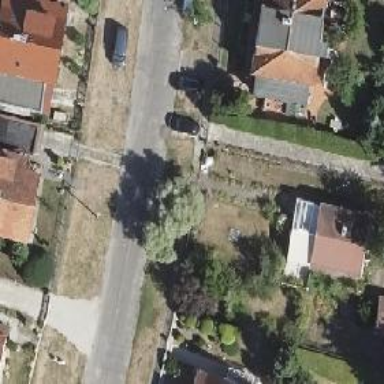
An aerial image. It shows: Residential road with asphalt surface. Sidewalk is present on the left side.